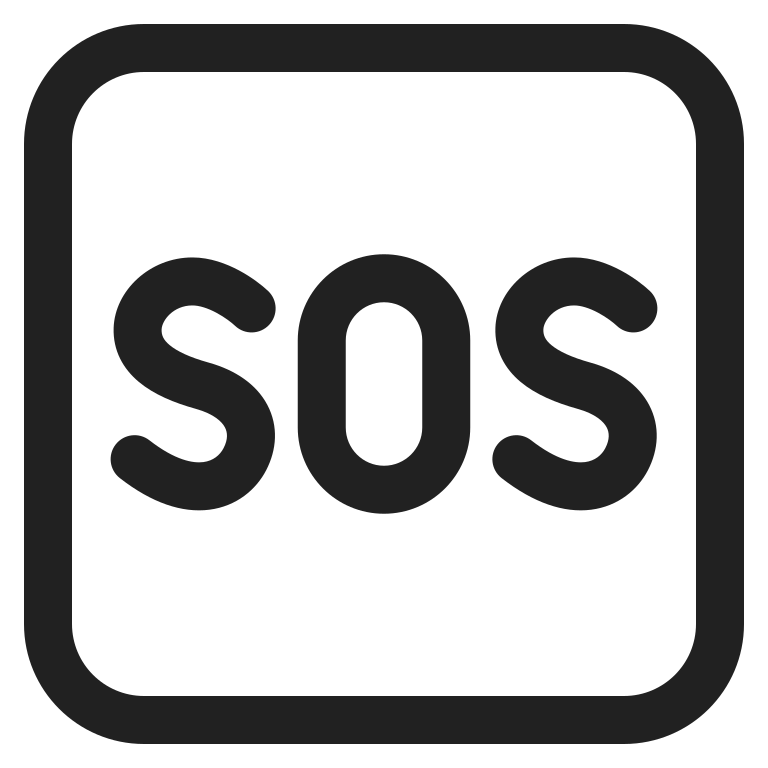
sos button high contrast